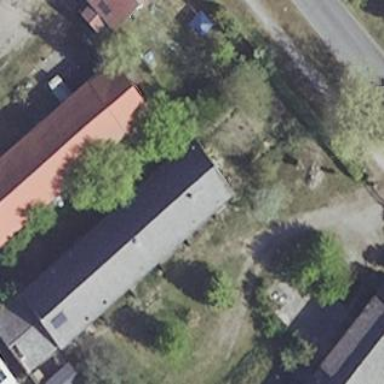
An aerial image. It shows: Shed building.